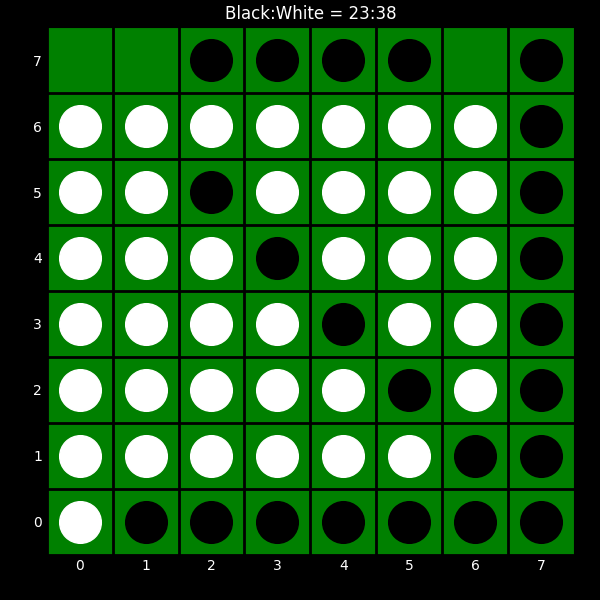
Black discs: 23
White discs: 38